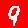
Digit: 9